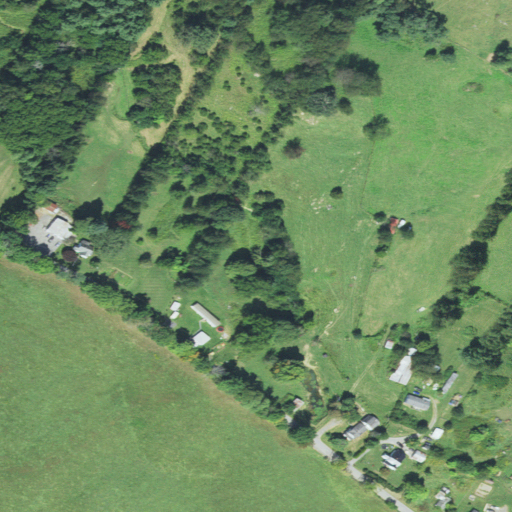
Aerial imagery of valley in West Virginia named Earson Hollow containing pasture, low intensity development, deciduous forest, mixed forest, open development, and medium intensity development